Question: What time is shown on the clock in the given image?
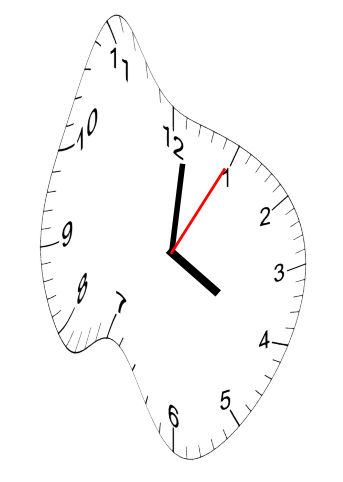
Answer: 04:01:05